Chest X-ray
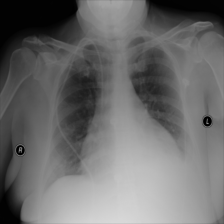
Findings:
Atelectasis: positive
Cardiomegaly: negative
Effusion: positive
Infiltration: positive
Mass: negative
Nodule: negative
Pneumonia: negative
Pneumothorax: negative
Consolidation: negative
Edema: negative
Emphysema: negative
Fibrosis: negative
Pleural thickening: negative
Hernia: negative